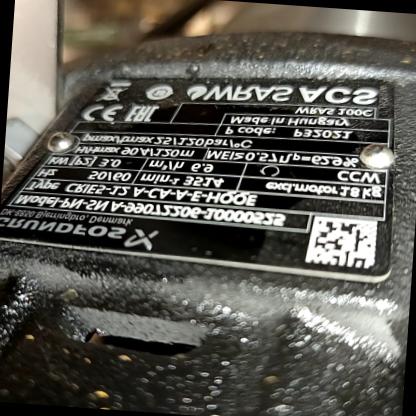
Klasa: tabliczka-znamionowa